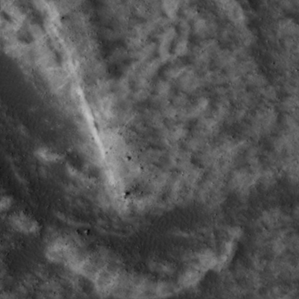
Label: non_frost